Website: apple
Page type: receipt
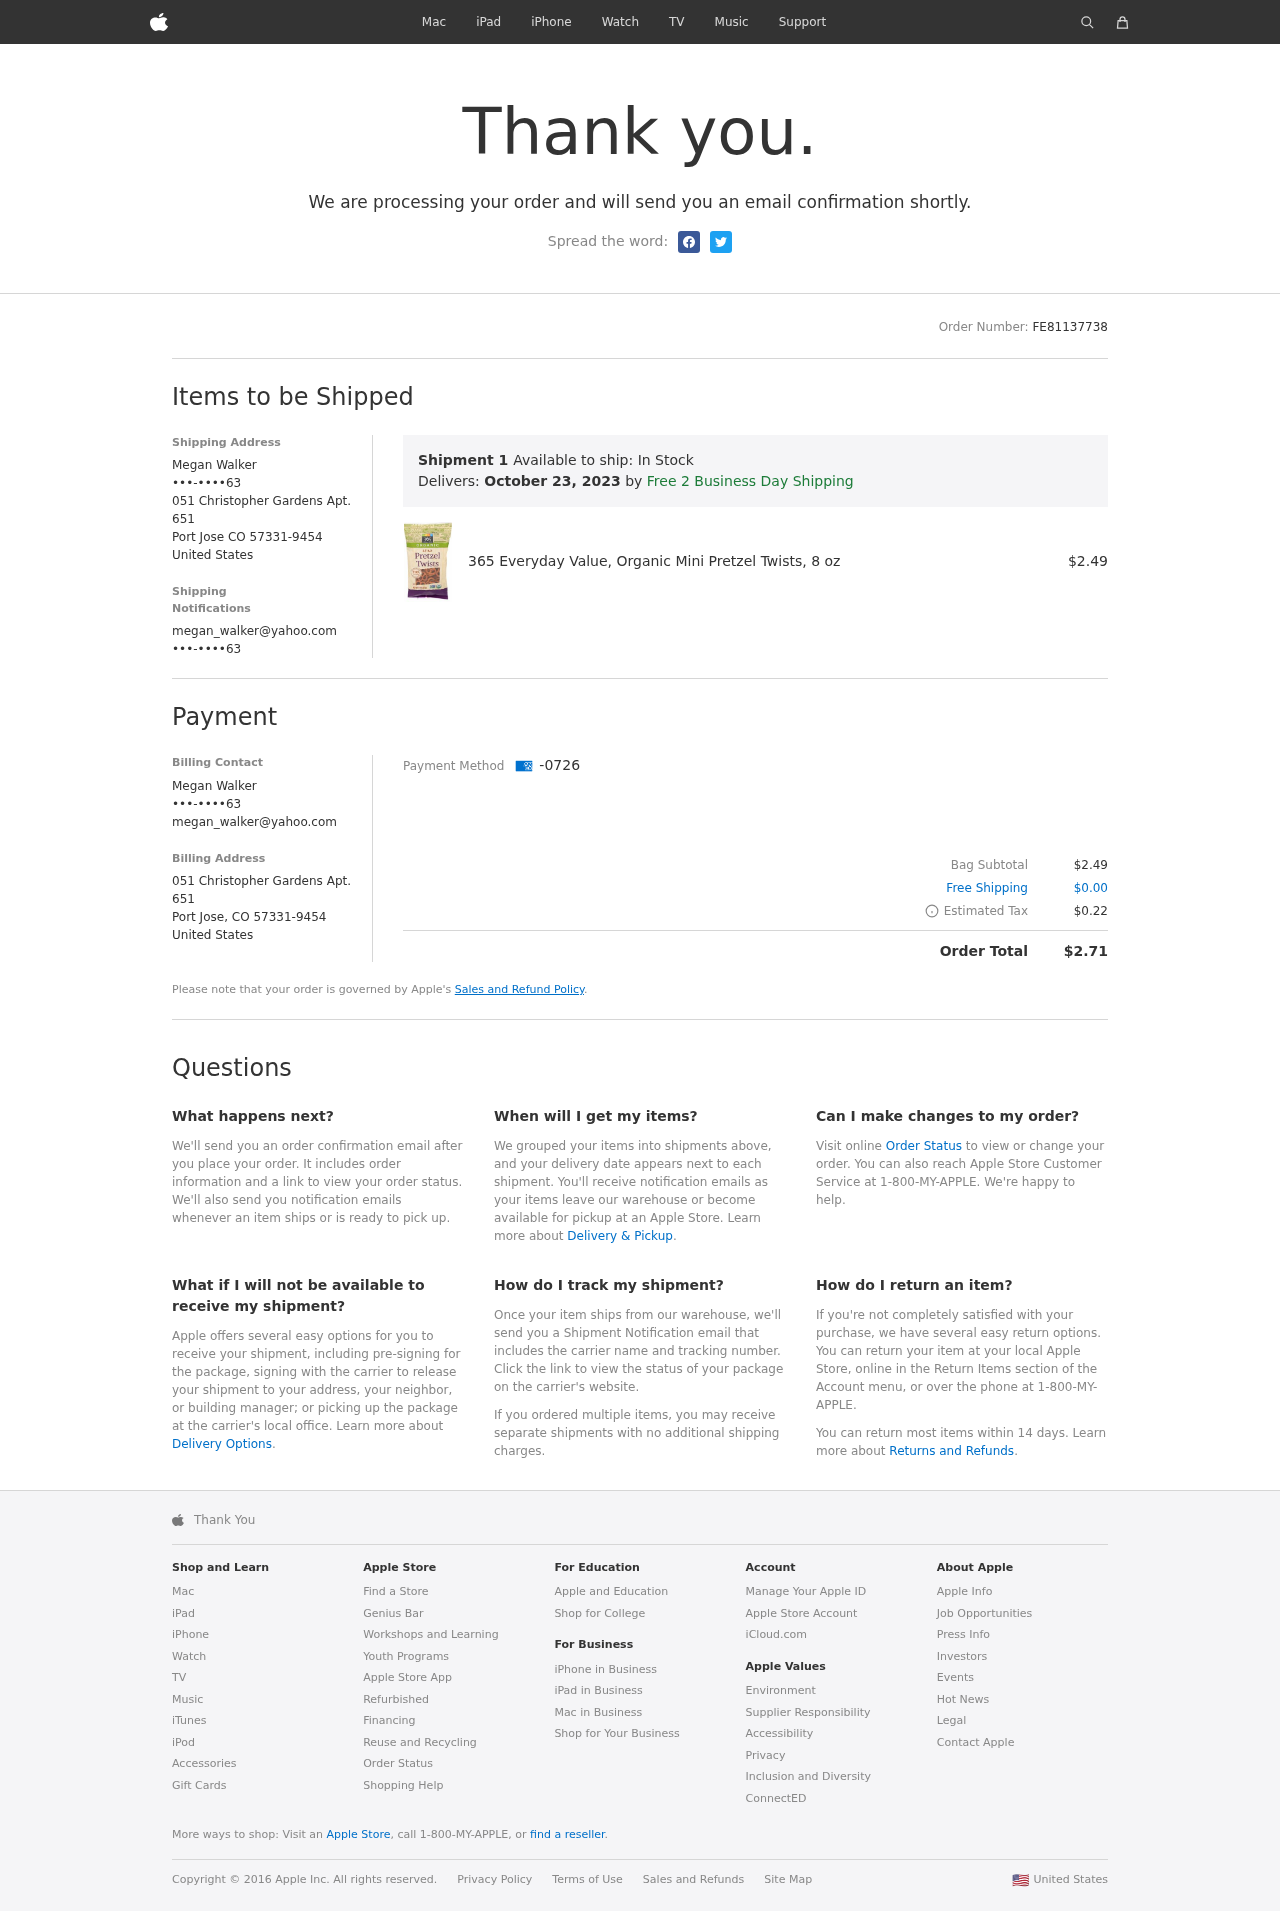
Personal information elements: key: PII_CARD_LAST4
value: -0726
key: PII_CITY
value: Port Jose
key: PII_COUNTRY
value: United States
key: PII_EMAIL
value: megan_walker@yahoo.com
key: PII_EMAIL2
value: megan_walker@yahoo.com
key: PII_FULLNAME
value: Megan Walker
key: PII_FULLNAME2
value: Megan Walker
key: PII_PHONE
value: •••-••••63
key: PII_PHONE2
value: •••-••••63
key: PII_PHONE3
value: •••-••••63
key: PII_POSTCODE_FULL
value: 57331-9454
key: PII_STATE_ABBR
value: CO
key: PII_STREET
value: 051 Christopher Gardens Apt. 651
Product elements: key: PRODUCT1_NAME
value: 365 Everyday Value, Organic Mini Pretzel Twists, 8 oz
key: PRODUCT1_PRICE
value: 2.49
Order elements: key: ORDER_ID
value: FE81137738
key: ORDER_DELIVERY_DATE
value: October 23, 2023
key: ORDER_SUBTOTAL
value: $2.49
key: ORDER_SHIPPING_COST
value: $0.00
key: ORDER_TAX
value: $0.22
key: ORDER_TOTAL
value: $2.71